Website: apple
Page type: account-selection
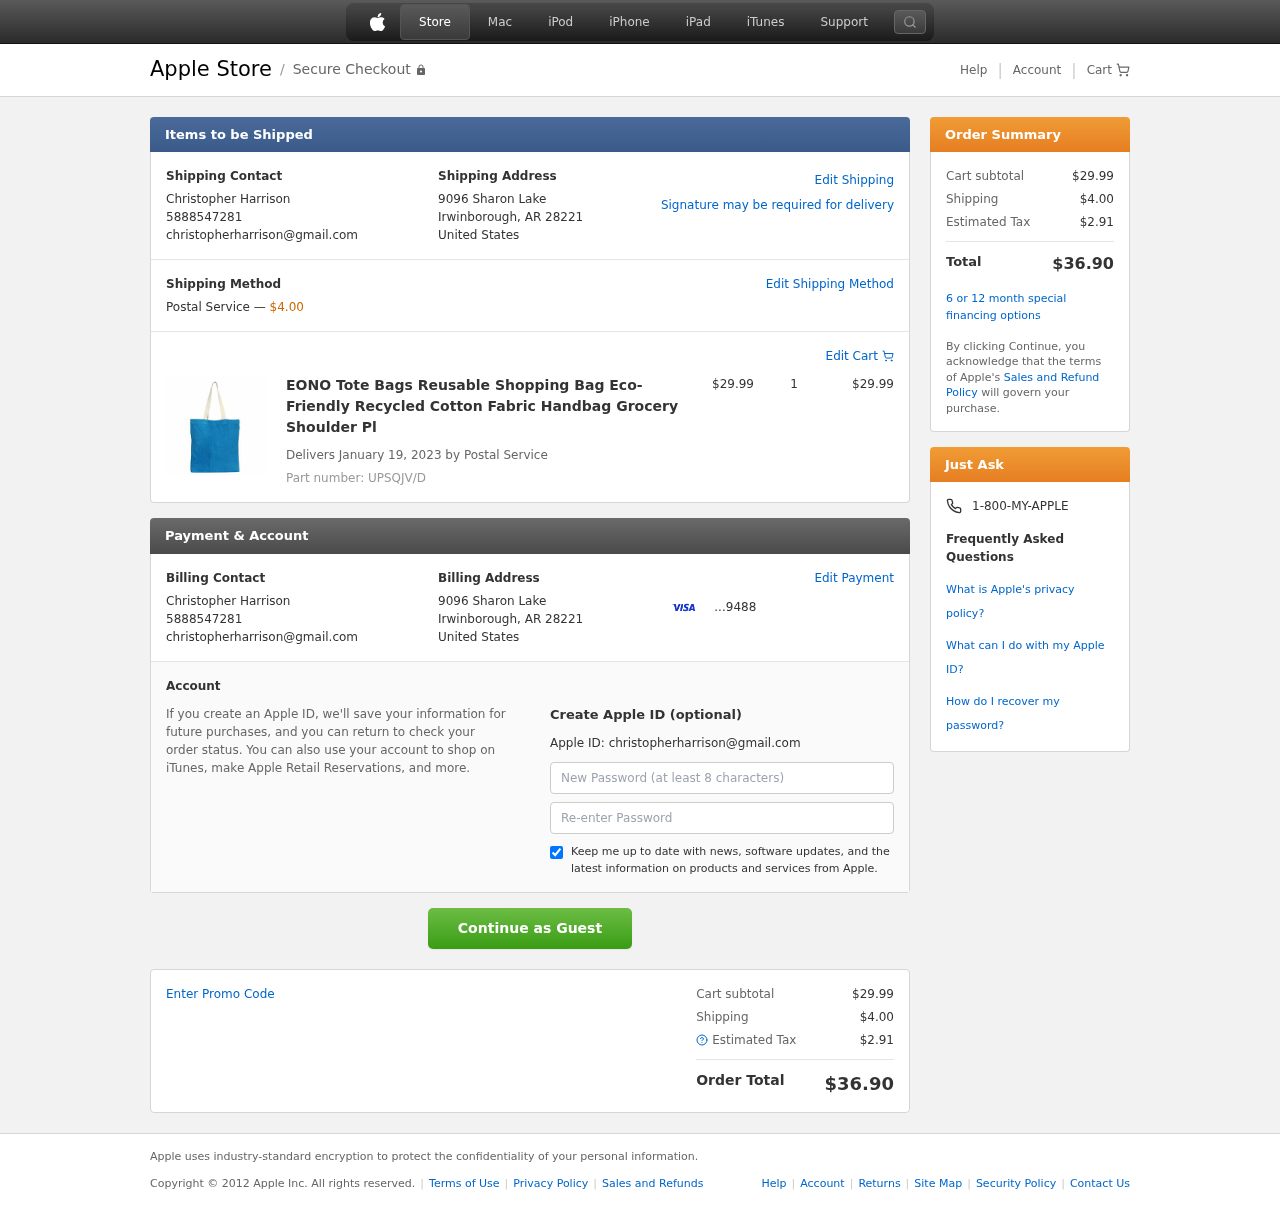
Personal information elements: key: PII_CARD_LAST4
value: ...9488
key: PII_CITY_STATE_ZIP
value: Irwinborough, AR 28221
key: PII_COUNTRY
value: United States
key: PII_EMAIL
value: christopherharrison@gmail.com
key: PII_FULLNAME
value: Christopher Harrison
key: PII_PHONE
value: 5888547281
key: PII_STREET
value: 9096 Sharon Lake
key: PII_FIRSTNAME
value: Christopher
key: PII_LASTNAME
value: Harrison
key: PII_FULLNAME2
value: Christopher Harrison
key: PII_FULLNAME3
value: Christopher Harrison
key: PII_FIRSTNAME2
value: Christopher
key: PII_FIRSTNAME3
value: Christopher
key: PII_LASTNAME2
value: Harrison
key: PII_LASTNAME3
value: Harrison
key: PII_FIRSTNAME_DERIVED
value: Christopher
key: PII_LASTNAME_DERIVED
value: Harrison
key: PII_FULLNAME_DERIVED
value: Christopher Harrison
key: PII_NAME_FULL_DERIVED
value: Christopher Harrison
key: PII_PHONE_LINE
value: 7281
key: PII_PHONE_SUFFIX
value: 7281
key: PII_PHONE2
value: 5888547281
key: PII_PHONE3
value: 5888547281
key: PII_PHONE_NUMERIC
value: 5888547281
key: PII_PHONE_LINE_NUMERIC
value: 7281
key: PII_PHONE_SUFFIX_NUMERIC
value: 7281
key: PII_PHONE2_NUMERIC
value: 5888547281
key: PII_PHONE3_NUMERIC
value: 5888547281
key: PII_PHONE_DIGITS
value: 5888547281
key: PII_PHONE_LAST4
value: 7281
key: PII_EMAIL2
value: christopherharrison@gmail.com
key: PII_EMAIL3
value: christopherharrison@gmail.com
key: PII_CITY
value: Irwinborough
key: PII_STATE_ABBR
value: AR
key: PII_POSTCODE
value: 28221
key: PII_POSTCODE_FULL
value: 28221
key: PII_CITY_STATE
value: Irwinborough, AR
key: PII_POSTCODE_NUMERIC
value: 28221
Product elements: key: PRODUCT1_NAME
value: EONO Tote Bags Reusable Shopping Bag Eco-Friendly Recycled Cotton Fabric Handbag Grocery Shoulder Pl
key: PRODUCT1_PRICE
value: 29.99
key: PRODUCT1_QUANTITY
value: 1
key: PRODUCT_PART_NUMBER
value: Part number: UPSQJV/D
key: PRODUCT_TOTAL
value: $29.99
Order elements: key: ORDER_SHIPPING_COST
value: $4.00
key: ORDER_DELIVERY_DATE
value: Delivers January 19, 2023 by Postal Service
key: ORDER_SUBTOTAL
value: $29.99
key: ORDER_TAX
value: $2.91
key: ORDER_TOTAL
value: $36.90